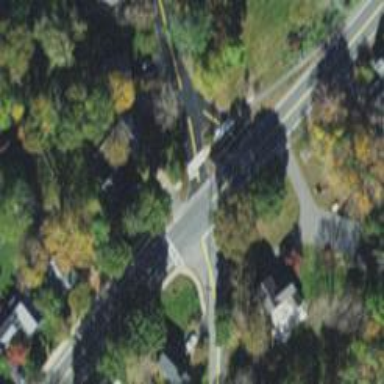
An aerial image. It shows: Road with stop sign.